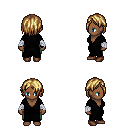
a pixel art fantasy rpg character, female body template, human, dark skin, gray robe, teal pants, blonde bangs hairstyle, white cloth bandages, brown shoes, four views (front, back, left, right), 2x2 character sprite sheet, small pixel art, hard edges, no anti-aliasing